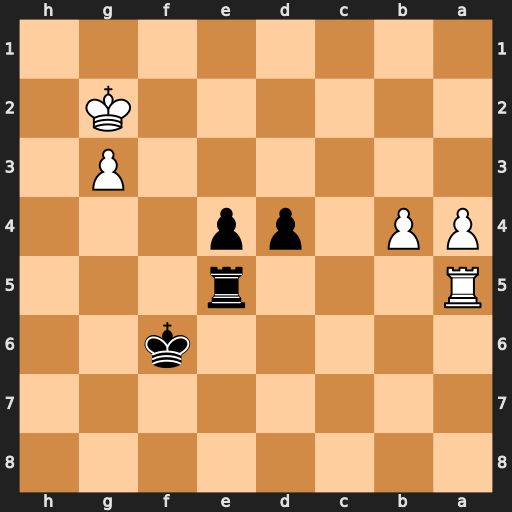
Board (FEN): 8/8/5k2/R3r3/PP1pp3/6P1/6K1/8
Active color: b
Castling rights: -
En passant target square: -
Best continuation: d3 Kf1 e3 Ke1 e2 Rxe5 Kxe5 b5 Ke4 Kf2 Kd4 b6 Kc3 b7 Kd2 b8=Q e1=Q+